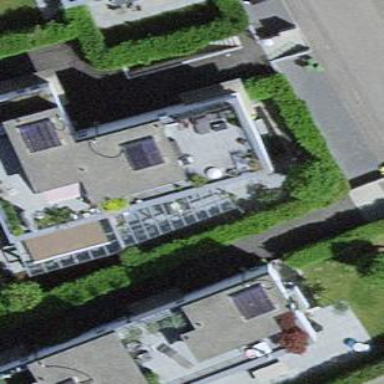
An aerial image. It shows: Building.